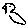
Label: bird